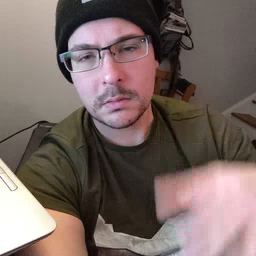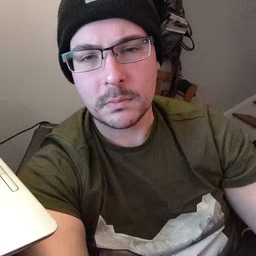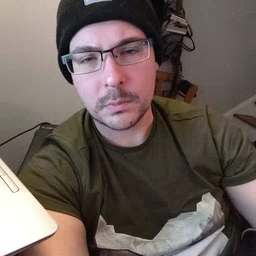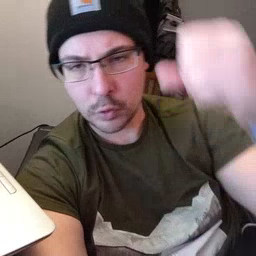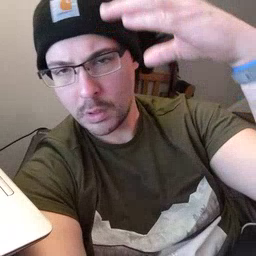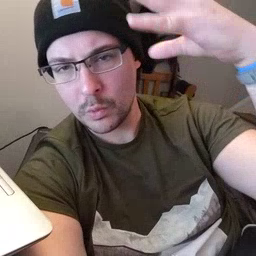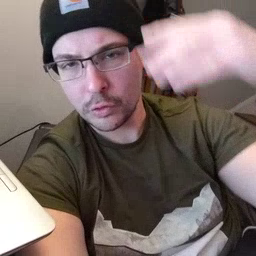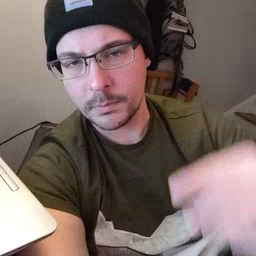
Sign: shower